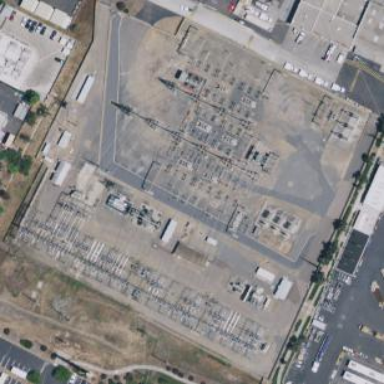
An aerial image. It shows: Outdoor power substation at the transmission level.